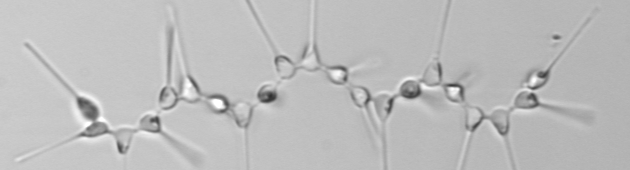
Label: Asterionellopsis_glacialis